Question: Hi I am using kendo ui mvvm and I am trying to populate a dropdown list with a remote data source binding, I can bind the data field to dropdown list but my dropdown list have null values, what i am trying to do is not to show those null values in dropdown list. Here is the problem:

Here is my code:
'''
<select style="width:150px;" data-value-field="AttentionTo" data-primitive-value="true" data-bind="source: myds"></select>
var viewModel = kendo.observable({
myds: new kendo.data.DataSource({
type: "json",
transport: {
read: {
url: "/Invoice/GetAllInvoices",
}
},
schema: {
data: 'Data',
total: 'Total',
errors: 'Errors',
model: {
id: 'invoiceNumber',
fields: {
DueDate: {
type: "date"
},
InvoiceDate: {
type: "date"
},
AmountDue: {
type: "number"
}
}
}
},
})
});
kendo.bind($("#gridFilters"), viewModel);
'''
As you can see, I already tried data-primitive-value="true", but it didn't work,
I am new to kendo mvvm, any help would be appreciated, thanks.
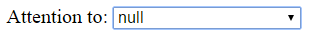
Answer: You are missing the 'data-text-field' attribute on your HTML element.
If you data actually has nulls in it that you want to remove, then you can just <URL>, like:
'''
new kendo.data.DataSource({
...
filter: [
{ field: "AttentionTo", operator: "neq", value: "null" }
]
});
'''